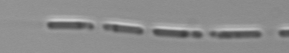
Label: Skeletonema